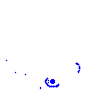
Particle: electron